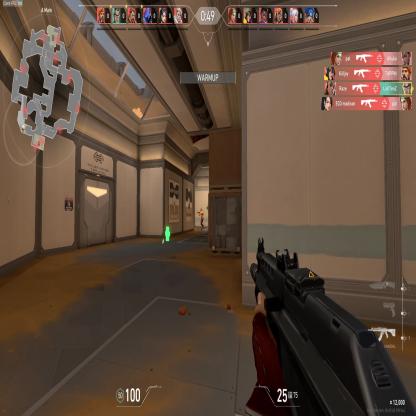
Label: enemy